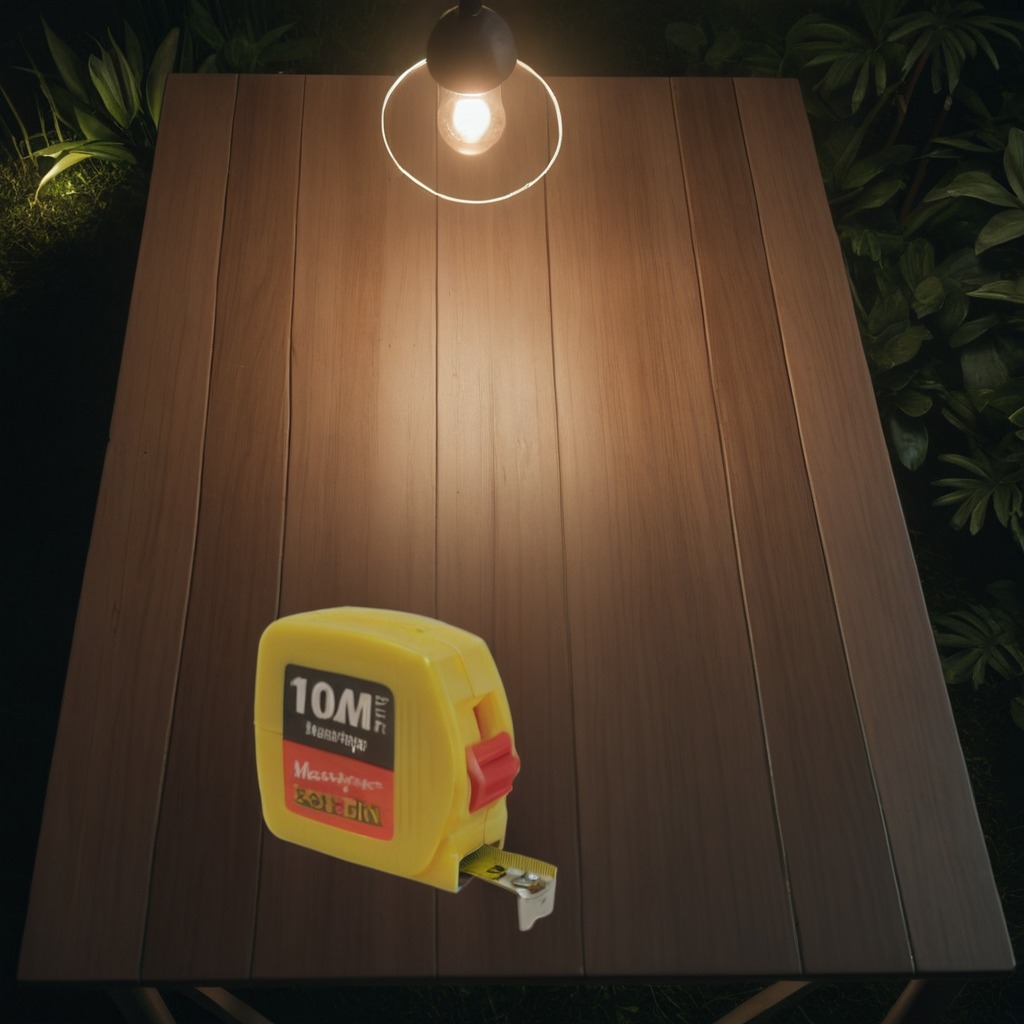
A measuring tape is lying on a wooden table inside a jungle field workshop tent at night.